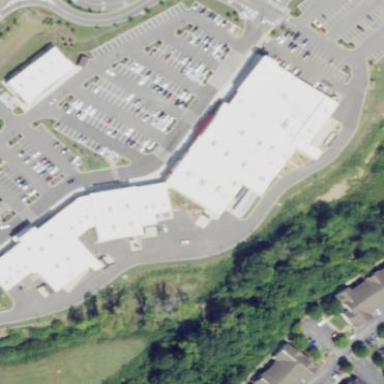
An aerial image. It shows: Retail building.